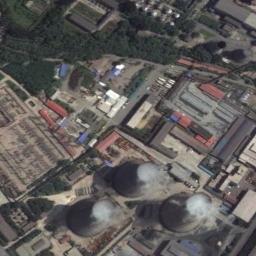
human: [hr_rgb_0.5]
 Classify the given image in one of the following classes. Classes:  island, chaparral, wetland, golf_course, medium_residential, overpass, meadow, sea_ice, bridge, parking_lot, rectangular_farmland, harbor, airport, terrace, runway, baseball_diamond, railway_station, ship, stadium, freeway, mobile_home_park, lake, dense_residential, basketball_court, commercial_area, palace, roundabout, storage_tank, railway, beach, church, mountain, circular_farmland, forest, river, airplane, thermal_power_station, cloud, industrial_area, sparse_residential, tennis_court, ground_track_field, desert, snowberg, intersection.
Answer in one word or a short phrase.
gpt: thermal_power_station